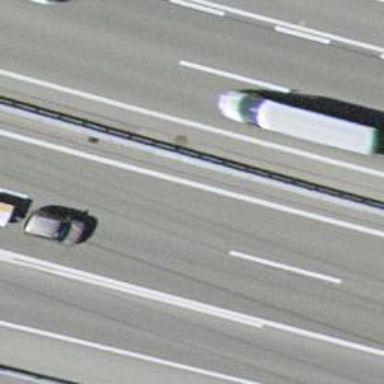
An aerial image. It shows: Asphalt motorway link.